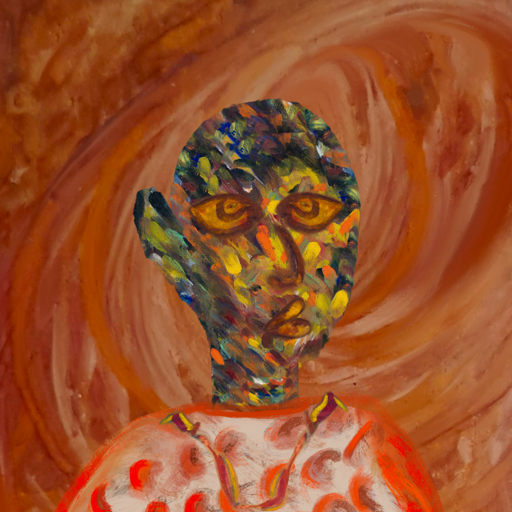
Background: Pious_Lady, Head And Neck Side: An_Impression, Face Side: Comrade, Bust: Rupkatha, Hair Side: Blank, Head Accessory: Blank, Second Necklace: Gypsy_Mother_1, Necklace: Blank, Baby: Blank